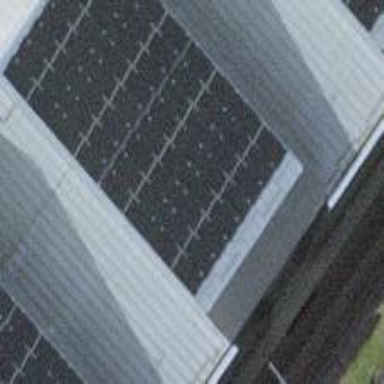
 consisting of solar photovoltaic panels."